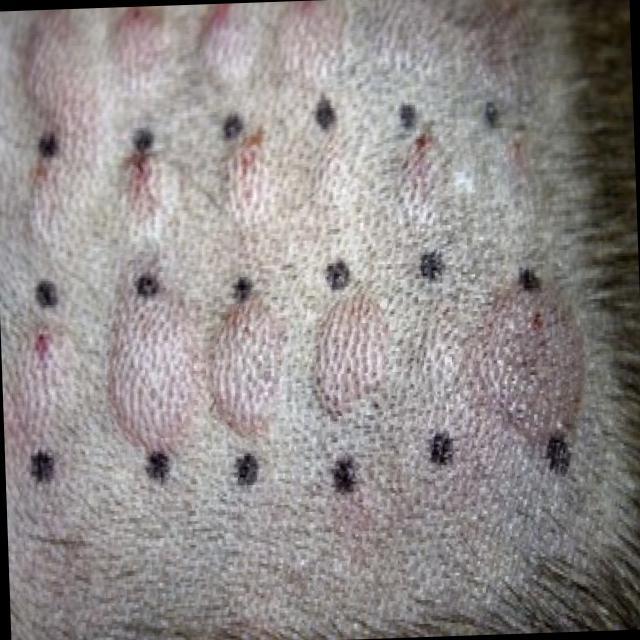
Canine hypersensitivity reaction — allergic skin response with urticaria, erythema, pruritus, and angioedema. May be food, environmental, or flea allergy related.